Question: Hello i need to know one of these RGB or HEX or HSL.
I take example as RGB. split in three color mix -red, -green -blue, each of the color have 256 color shades from 0 to 255 so in total is 256*256*256=<PHONE> colors.
'''
rgb(0,0,1)
rgb(0,0,2)
rgb(0,0..)
rgb(0,0,255)
rgb(0,1,0)
rgb(0,1,1)
rgb(0,1,..)
rgb(0,1,255) and etc
'''

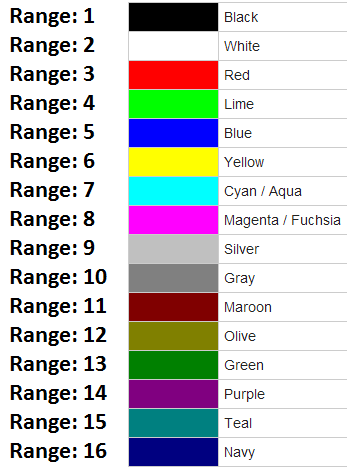
Answer: You can use this website for this:
<URL>
I use it everytime for colors :D